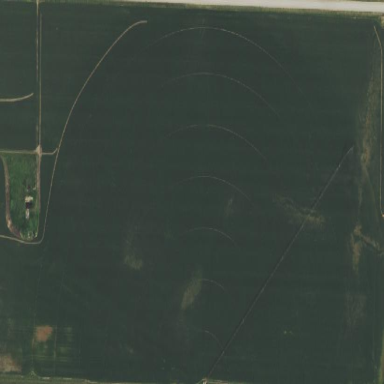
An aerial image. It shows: Farmland with pivot irrigation system.